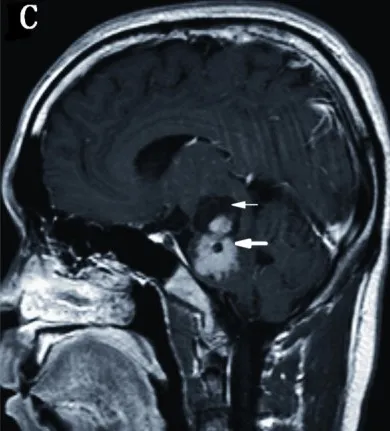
Preoperative magnetic resonance imaging demonstrating a cystic-solid mass of brainstem with mild edema. The solid part manifested homogeneous enhancement on T1-weighted gadolinium enhancement (thick arrow). The well-defined mass was mainly located in pons with the cystic part (thin arrow) extending to the right cerebral peduncle, but there was no evidence of attachment to dura mater. Sagittal. Post-contrast T1-weighted imaging.
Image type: radiology (mri)